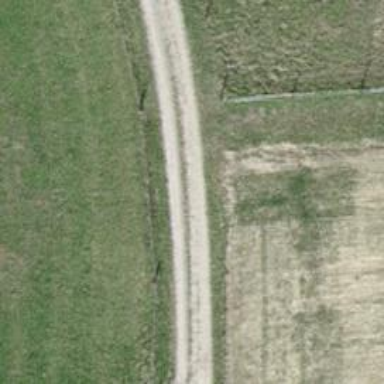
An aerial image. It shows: Track with compacted grade2 surface.